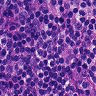
Metastatic tissue present: no